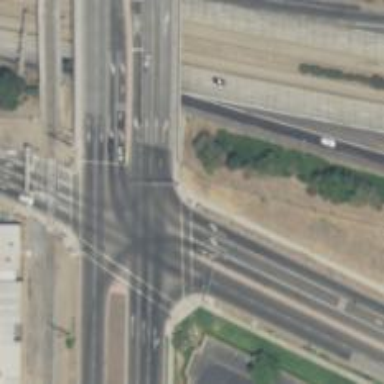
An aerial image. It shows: Crossing on the road with line markings.